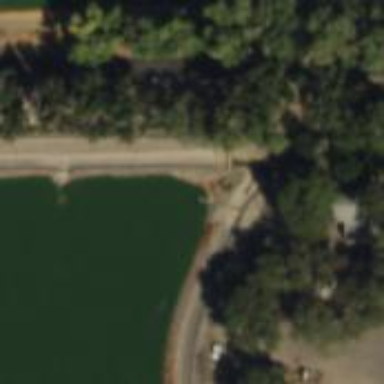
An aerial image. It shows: Sluice gate on waterway.